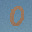
Label: 0